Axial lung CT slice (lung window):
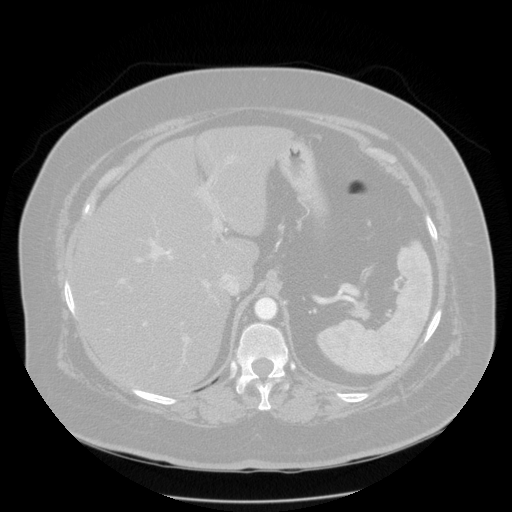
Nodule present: no